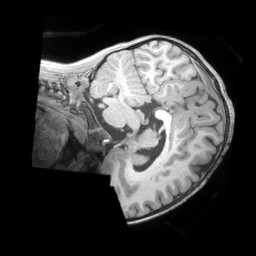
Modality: T1w
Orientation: sagittal
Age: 4
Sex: male
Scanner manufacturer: siemens
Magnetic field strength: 3 T
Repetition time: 2.53 s
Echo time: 0.00164 s